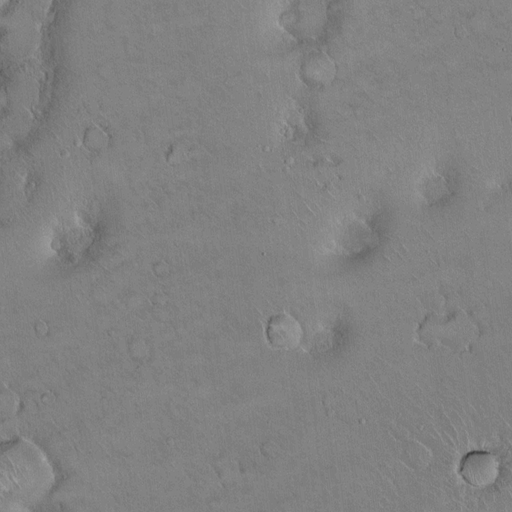
Objects detected: cone, cone, cone, cone, cone, cone, cone, cone